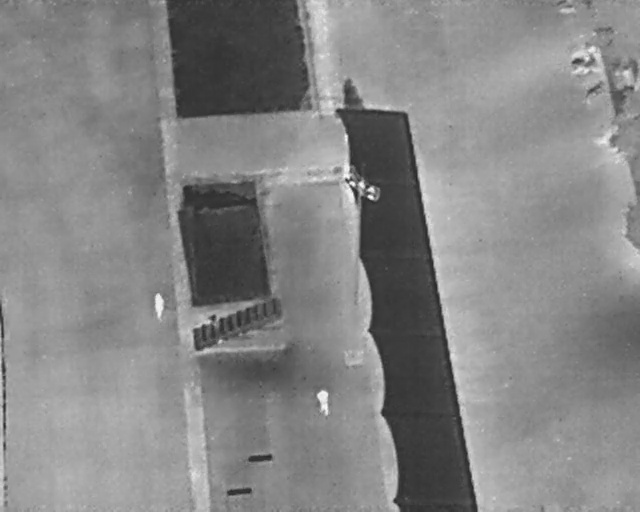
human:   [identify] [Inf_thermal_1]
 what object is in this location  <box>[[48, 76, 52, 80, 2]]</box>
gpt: <ref>1 large person at the bottom</ref>